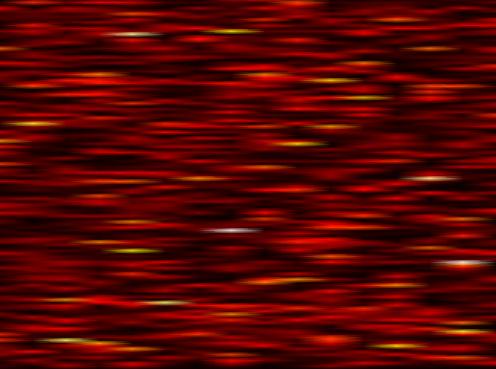
Label: OFDM